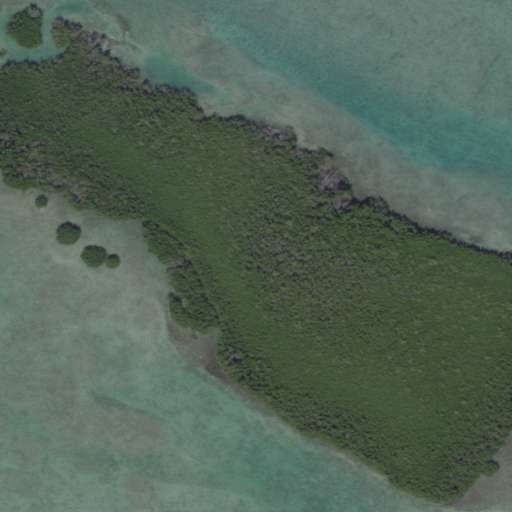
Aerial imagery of island in Florida named Bird Key containing open water, woody wetlands, and herbaceous wetlands